Field crop: tomato
Growth stage: 1
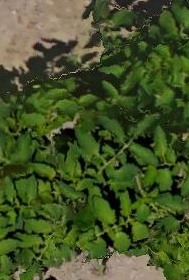
Species: tomato